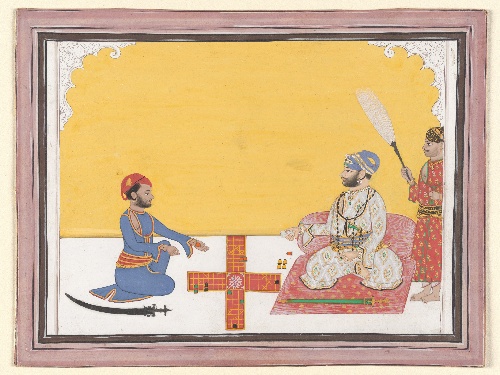
Artist: Ambav
Artist bio: Indian, active 1860s
Date: ca. 1868
Object type: Painting
Classification: Paintings
Medium: Opaque watercolor with gold on paper, inscribed in devanagari on the reverse
Culture: India, Udaipur, Mewar, Rajasthan
Dimensions: Image: 8 3/4 × 11 15/16 in. (22.3 × 30.3 cm)
Sheet: 10 × 13 5/16 in. (25.4 × 33.9 cm)
Department: Asian Art
Credit line: Cynthia Hazen Polsky and Leon B. Polsky Fund, 2019
Accession year: 2019
Repository: Metropolitan Museum of Art, New York, NY